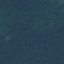
Land use / land cover class: Forest